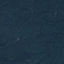
Label: Forest